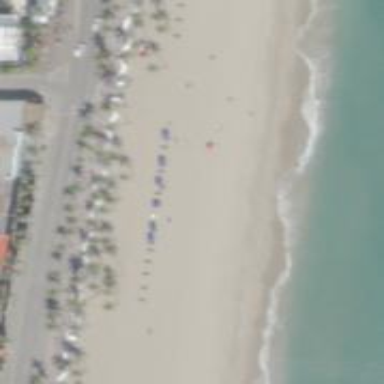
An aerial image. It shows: Beach resort area for leisure.